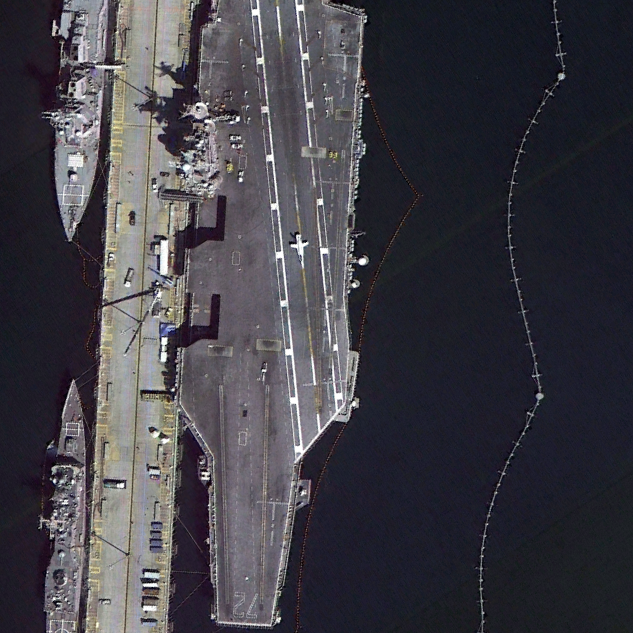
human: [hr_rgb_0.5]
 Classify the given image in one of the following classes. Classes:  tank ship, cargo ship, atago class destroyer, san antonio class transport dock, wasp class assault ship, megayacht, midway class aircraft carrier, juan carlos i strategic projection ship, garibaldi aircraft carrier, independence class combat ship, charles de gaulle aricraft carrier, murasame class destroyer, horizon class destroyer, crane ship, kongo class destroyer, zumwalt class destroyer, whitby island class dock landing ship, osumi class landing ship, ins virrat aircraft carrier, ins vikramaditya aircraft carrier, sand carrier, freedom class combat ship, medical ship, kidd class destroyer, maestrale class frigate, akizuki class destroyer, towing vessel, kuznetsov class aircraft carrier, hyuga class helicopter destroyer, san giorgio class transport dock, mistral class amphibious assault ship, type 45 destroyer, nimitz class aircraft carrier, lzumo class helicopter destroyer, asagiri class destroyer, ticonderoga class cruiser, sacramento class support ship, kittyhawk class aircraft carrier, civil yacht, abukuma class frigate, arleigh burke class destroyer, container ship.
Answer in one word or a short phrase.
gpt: Nimitz class aircraft carrier